Question: I have a web application (hosted in IIS) that talks to a Windows service. The Windows service is using the ASP.Net MVC Web API (self-hosted), and so can be communicated with over http using JSON. The web application is configured to do impersonation, the idea being that the user who makes the request to the web application should be the user that the web application uses to make the request to the service. The structure looks like this:

---
The web application makes requests to the Windows service using an <URL>:
'''
var httpClient = new HttpClient(new HttpClientHandler()
{
UseDefaultCredentials = true
});
httpClient.GetStringAsync("http://localhost/some/endpoint/");
'''
This makes the request to the Windows service, but does not pass the credentials over correctly (the service reports the user as 'IIS APPPOOL\ASP.NET 4.0'). .
If I change the above code to use a <URL> instead, the credentials of the user are passed correctly:
'''
WebClient c = new WebClient
{
UseDefaultCredentials = true
};
c.DownloadStringAsync(new Uri("http://localhost/some/endpoint/"));
'''
With the above code, the service reports the user as the user who made the request to the web application.
'HttpClient' (or is it a bug with the 'HttpClient')?
'HttpClient''Task''WebClient'
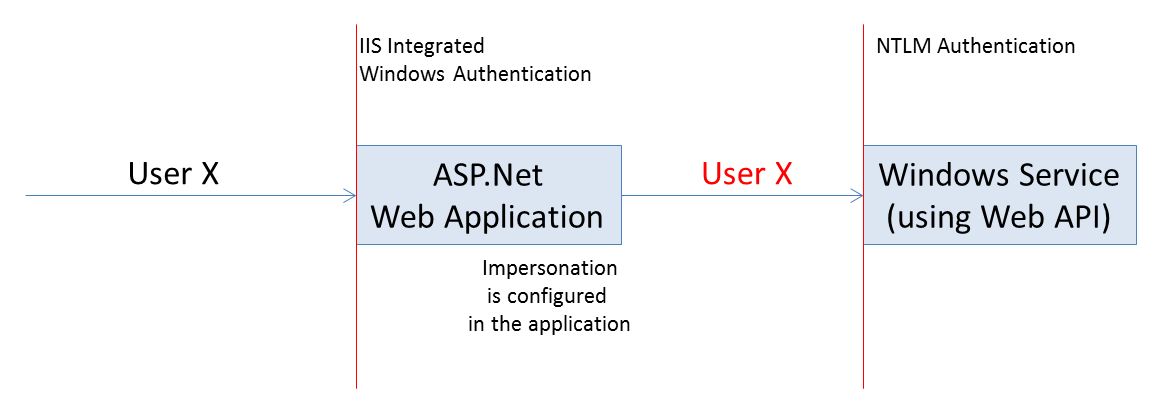
Answer: I was also having this same problem. I developed a synchronous solution thanks to the research done by @tpeczek in the following SO article: <URL>
My solution uses a 'WebClient', which as you correctly noted passes the credentials without issue. The reason 'HttpClient' doesn't work is because of Windows security disabling the ability to create new threads under an impersonated account (see SO article above.) 'HttpClient' creates new threads via the Task Factory thus causing the error. 'WebClient' on the other hand, runs synchronously on the same thread thereby bypassing the rule and forwarding its credentials.
Although the code works, the downside is that it will not work async.
'''
var wi = (System.Security.Principal.WindowsIdentity)HttpContext.Current.User.Identity;
var wic = wi.Impersonate();
try
{
var data = JsonConvert.SerializeObject(new
{
Property1 = 1,
Property2 = "blah"
});
using (var client = new WebClient { UseDefaultCredentials = true })
{
client.Headers.Add(HttpRequestHeader.ContentType, "application/json; charset=utf-8");
client.UploadData("http://url/api/controller", "POST", Encoding.UTF8.GetBytes(data));
}
}
catch (Exception exc)
{
// handle exception
}
finally
{
wic.Undo();
}
'''
Requires NuGet package: Newtonsoft.Json, which is the same JSON serializer WebAPI uses.